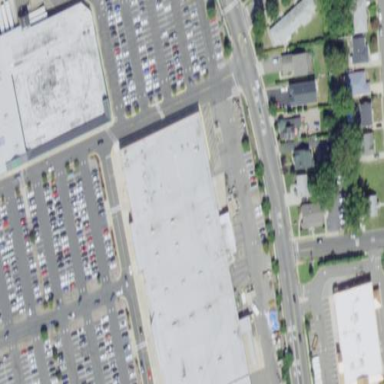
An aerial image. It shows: Mall building.